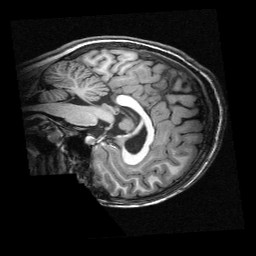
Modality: T1w
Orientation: sagittal
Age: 10
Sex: female
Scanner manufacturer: siemens
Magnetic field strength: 3 T
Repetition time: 2.3 s
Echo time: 0.00336 s